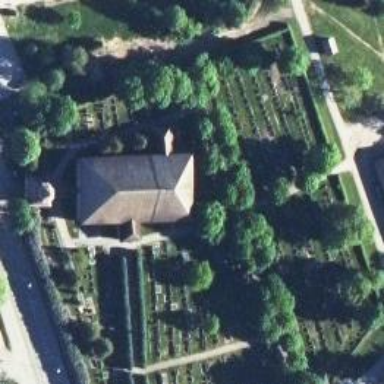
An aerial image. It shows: Historic memorial.